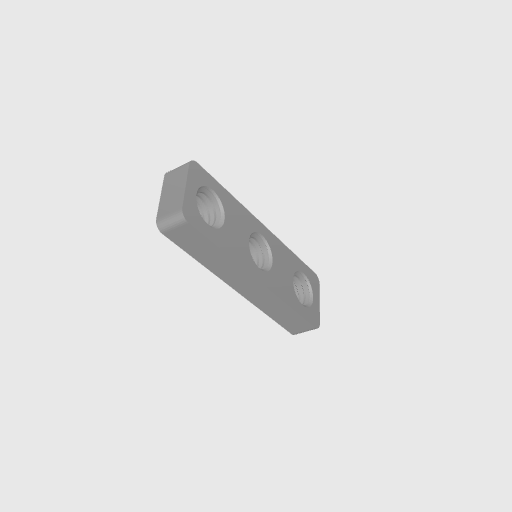
Part: ThreadedPlate1x3H